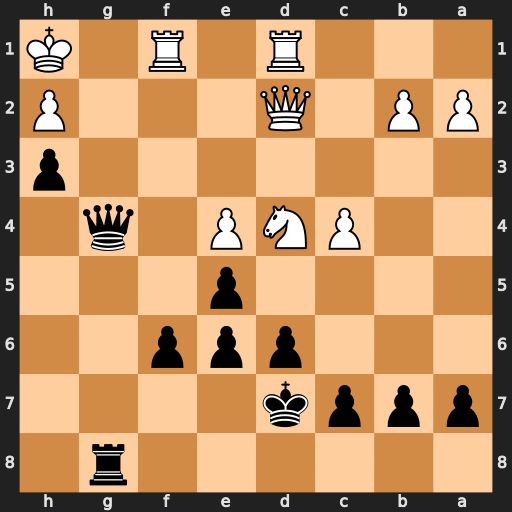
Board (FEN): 6r1/pppk4/3ppp2/4p3/2PNP1q1/7p/PP1Q3P/3R1R1K
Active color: b
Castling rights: -
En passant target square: -
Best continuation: Qg2+ Qxg2 hxg2+